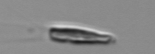
Label: Chrysochromulina